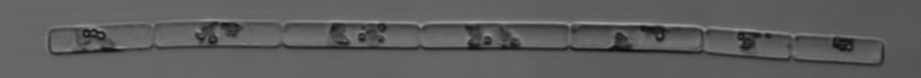
Label: Guinardia_delicatula